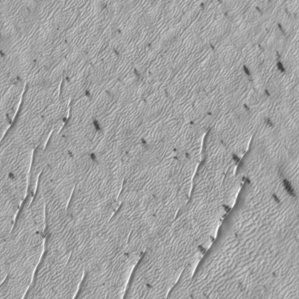
Label: frost